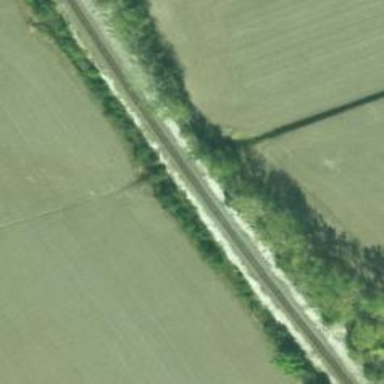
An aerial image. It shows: Railway track.